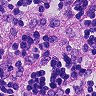
Metastatic tissue present: no